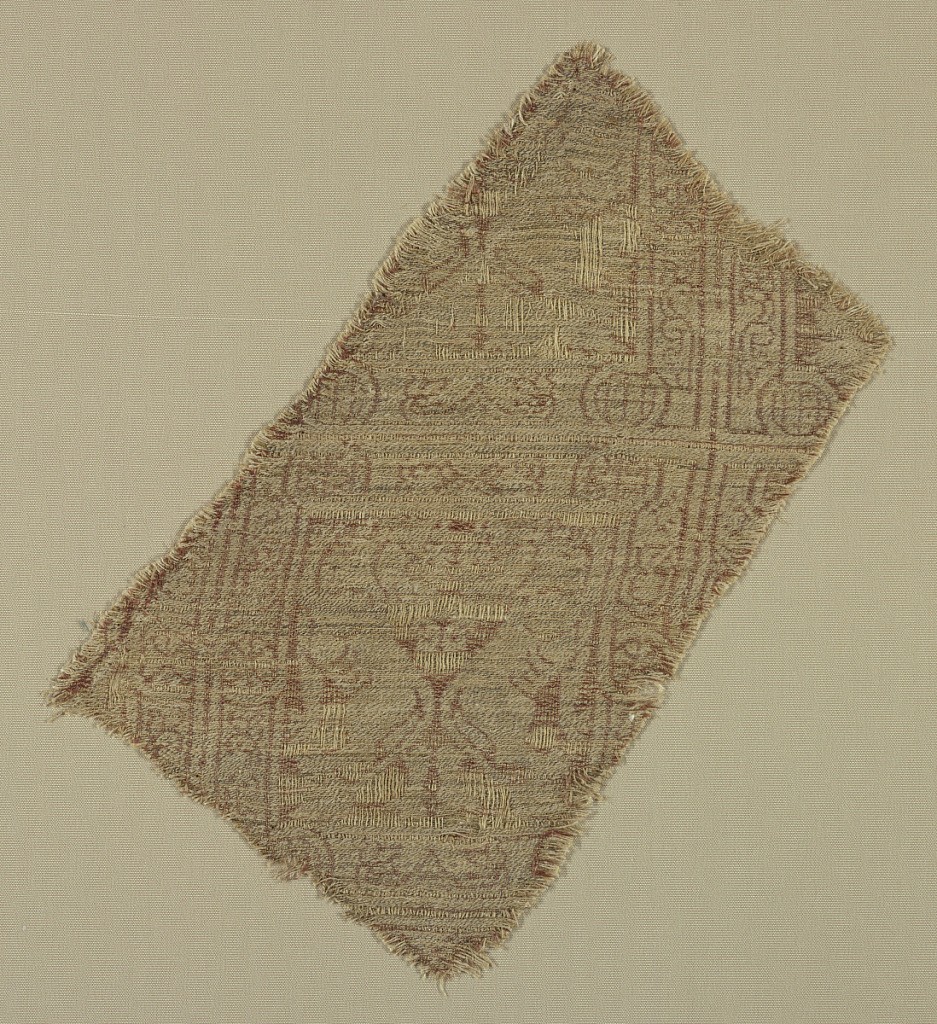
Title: Fragment
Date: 13th century
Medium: silk, linen, metallic Technique: 2/1 twill with complementary wefts and inner warps
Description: Paired addorsed lions within squares. Fragment cut on bias.